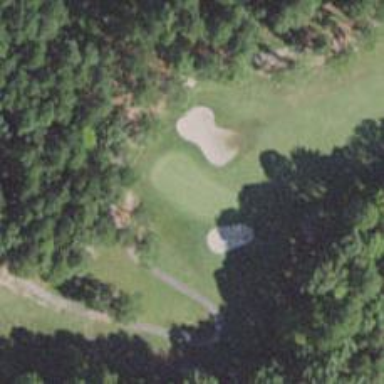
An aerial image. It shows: View of golf hole.